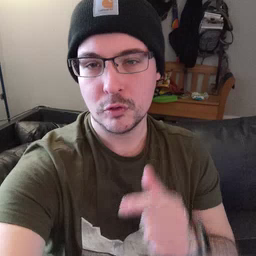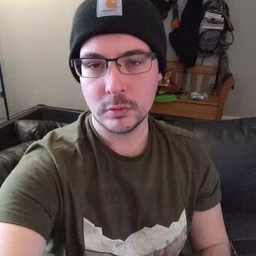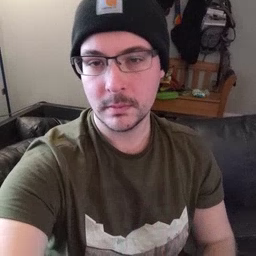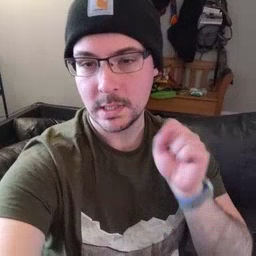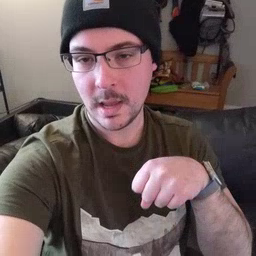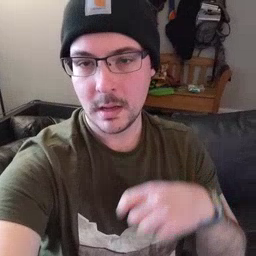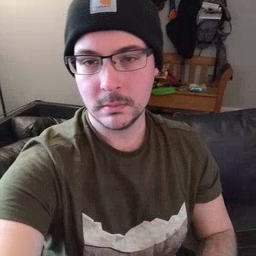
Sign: can